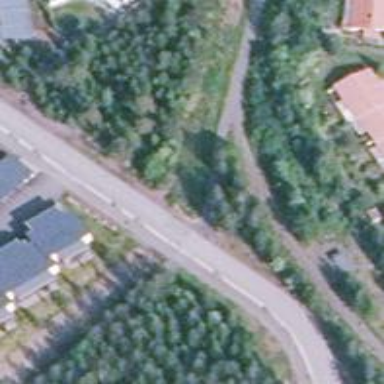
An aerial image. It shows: Cycleway.